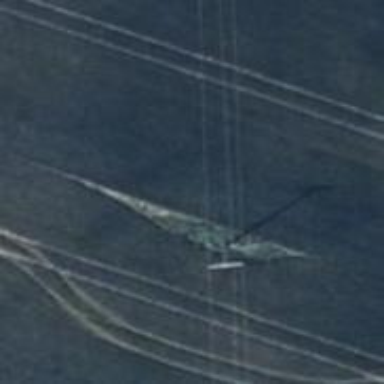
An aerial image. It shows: Power pole.